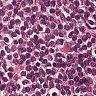
Metastatic tissue present: no